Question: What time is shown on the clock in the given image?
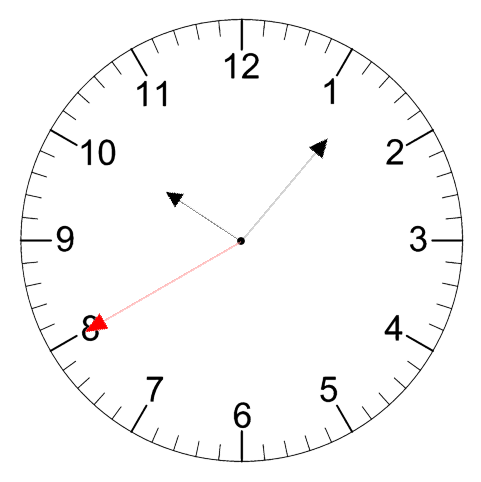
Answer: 10:06:40